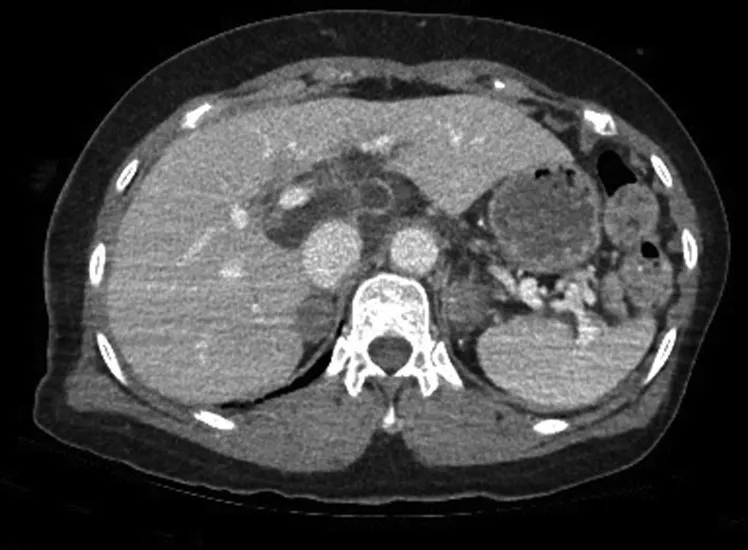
Axial view on an abdominal computed tomography scan of this patient, showing fluid collection and a cystic lesion around the caudate lobe of the liver.
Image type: radiology (ct)